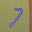
Label: 7